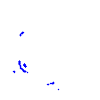
Particle: kaon